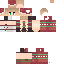
A female human skin with medium skin, wearing brown long hair dressed in a red hoodie and brown pants, featuring a closed mouth.